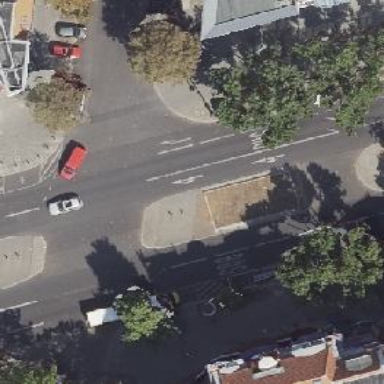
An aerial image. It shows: Asphalt footway with unmarked crossing.